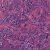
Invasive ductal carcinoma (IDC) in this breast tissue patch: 1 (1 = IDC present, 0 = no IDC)